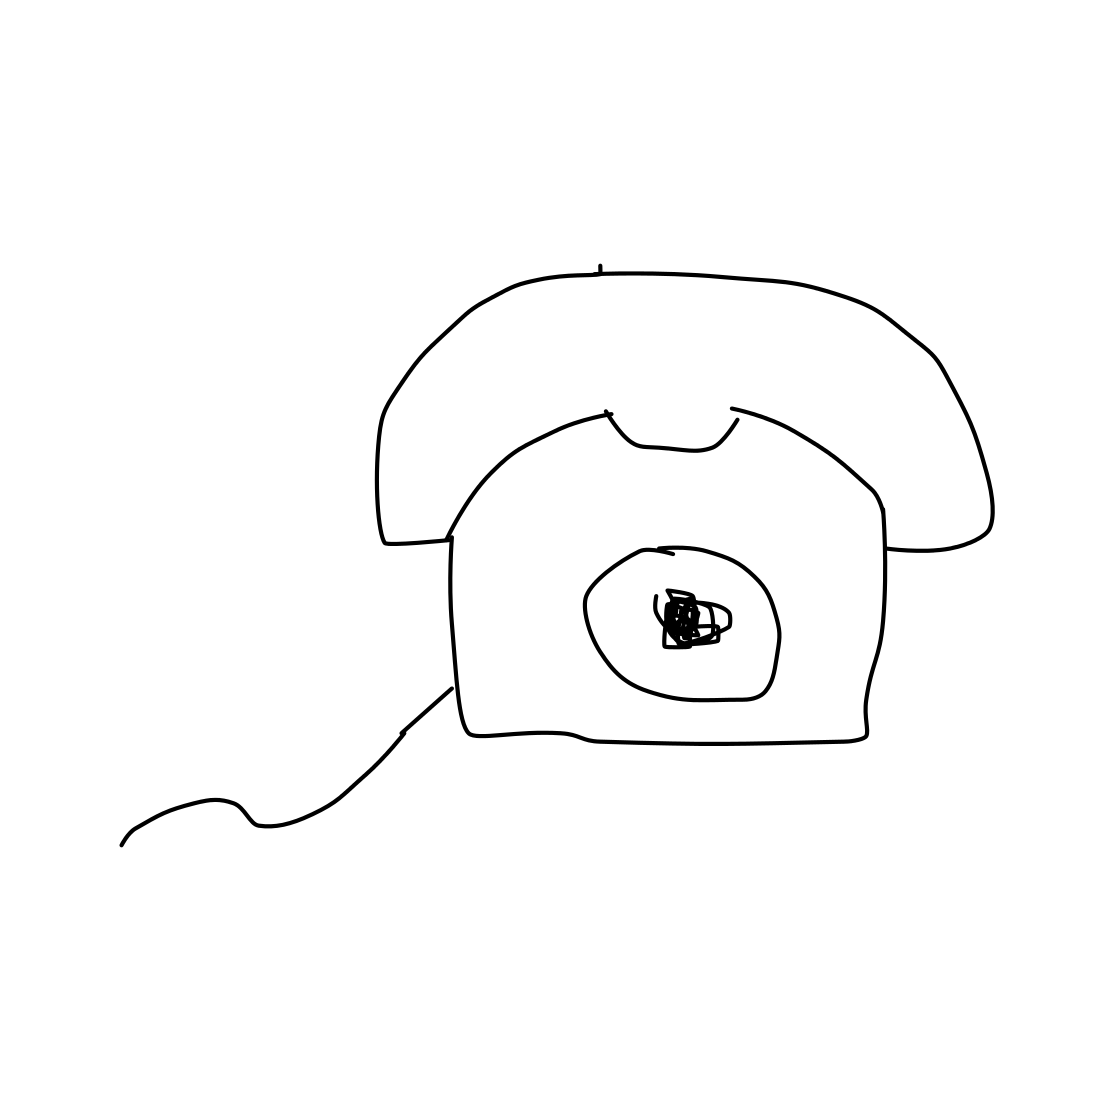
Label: telephone